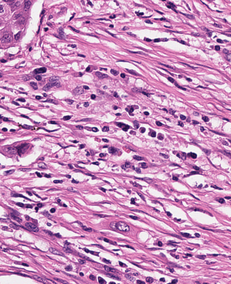
Tumor epithelial tissue: yes
Tumor-associated stroma tissue: yes
Normal tissue: no